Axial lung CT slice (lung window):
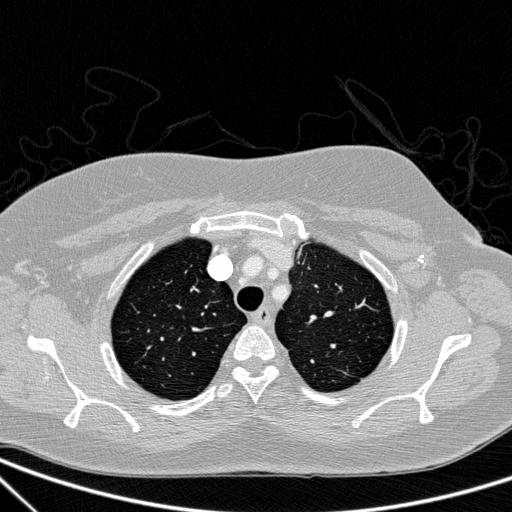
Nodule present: no